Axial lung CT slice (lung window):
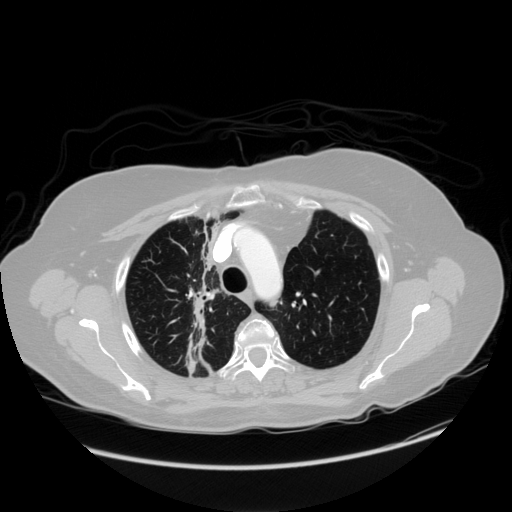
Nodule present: no